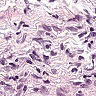
Metastatic tissue present: no